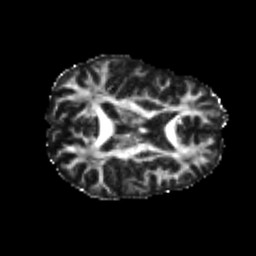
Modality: FA
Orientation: axial
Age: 21
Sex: male
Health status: healthy
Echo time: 0.074 s